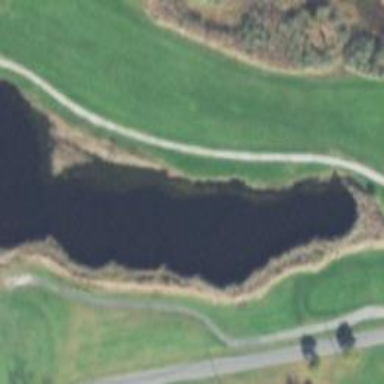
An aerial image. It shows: Area with grass used as rough in golf course.